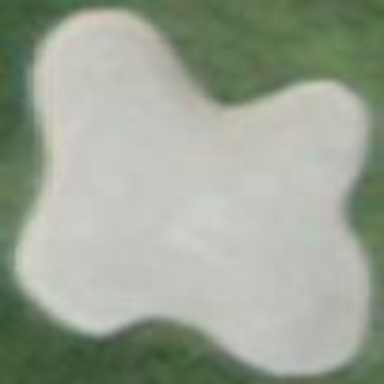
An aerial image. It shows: Sandy area is golf bunker.